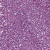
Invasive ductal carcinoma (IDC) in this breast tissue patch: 1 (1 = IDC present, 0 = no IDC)